Question: I have 4 breakpoints but only 2 are getting hit. What I notice is that the breakpoints getting get hit show a small check mark in the breakpoints view.
What does this check mark mean and how can I activate my other breakpoints?

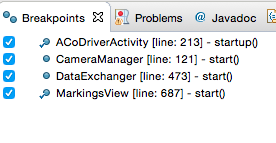
Answer: Found it. This is an issue where breakpoints other than on the main thread are not hit. This is an exclusive problem on the Samsung Galaxy S5 under Lollipop.
<URL>